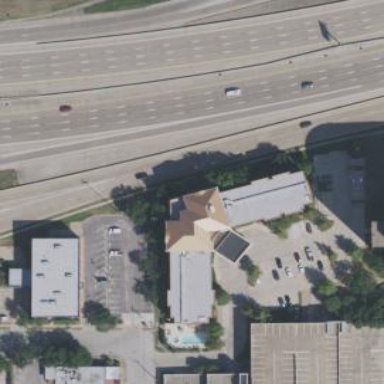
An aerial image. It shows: Hotel building.